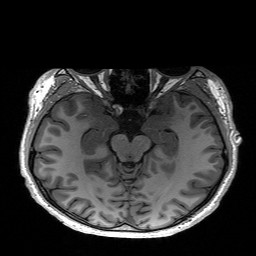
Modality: T1w
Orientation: coronal
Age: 28
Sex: male